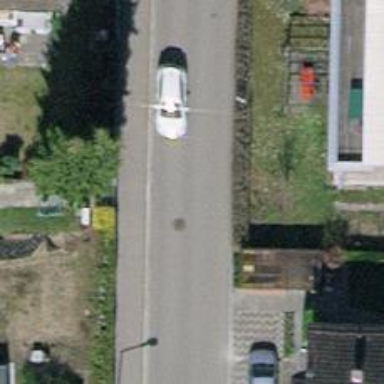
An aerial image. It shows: Residential road with asphalt surface.